Question: I'm trying to manually set the floating points with the python locale format (for Brazilian format) with a Pandas data frame on a <URL> app:
'''
import locale
locale.setlocale(locale.LC_ALL, 'pt_BR.UTF-8')
st.dataframe(df[['FATURAMENTO', 'VENDAS']].describe().style.format("{:2n}"), use_container_width=True)
# the output is the same as without the 2
'''

The output rounds the values by default, no caring for how many floating points it will have, or even if it'll have. But I want it to have the amount I set in the 'format' parameter.
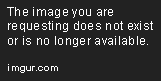
Answer: Only just came across the question. I haven't used streamlit. But given pandas, the short answer should be:
'''
st.dataframe(df[['FATURAMENTO', 'VENDAS']].describe().style.format(
formatter=lambda x: f'{locale.format_string("%.2f", x, grouping=True)}'), use_container_width=True)
'''
The 'df.describe().style.format(formatter=lambda x: f'{locale.format_string("%.2f", x, grouping=True)}')' syntax works on my systems.
I used 'locale.format_string()' to format the number to a string based on current locale for LC_NUMERIC.
Handling decimal precision is via "%.2f", i.e. formatting floating point numbers to two decimal places.
Different libc implementations (and versions) can have differing locale data, which means results will differ in certain aspects across platforms. I don't have pt_BR.UTF8 locale on my macOS, so I will illustrate with de_DE.UTF-8.
On Linux:
'''
import locale
number = 12546.78
locale.setlocale(locale.LC_ALL, "de_DE.UTF-8")
print(number)
# 12546.78
print(locale.format_string("%.2f", number, grouping=True))
# 12.546,78
'''
The locale formatted number, using glibc, is 12.546,78
For macOS:
'''
import locale
number = 12546.78
locale.setlocale(locale.LC_ALL, "de_DE.UTF-8")
print(number)
# 12546.78
print(locale.format_string("%.2f", number, grouping=True))
# 12546,78
'''
The locale formatted number using BSD libc is 12546,78. On BSD and BSD derived systems, grouping separators are null for numbers (although currency formatting often includes grouping separators) in some locales.
If you want a cross-platform solution, I would be inclined to use icu4c and PyICU:
'''
import icu
loc = icu.Locale("pt_BR")
formatter = icu.LocalizedNumberFormatter(loc).precision(icu.Precision.minMaxFraction(2,2))
st.dataframe(df[['FATURAMENTO', 'VENDAS']].describe().style.format(
formatter=lambda x: f'{f.formatDouble(x)}'), use_container_width=True)
'''